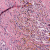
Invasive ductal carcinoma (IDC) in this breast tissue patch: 0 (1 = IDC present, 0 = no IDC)